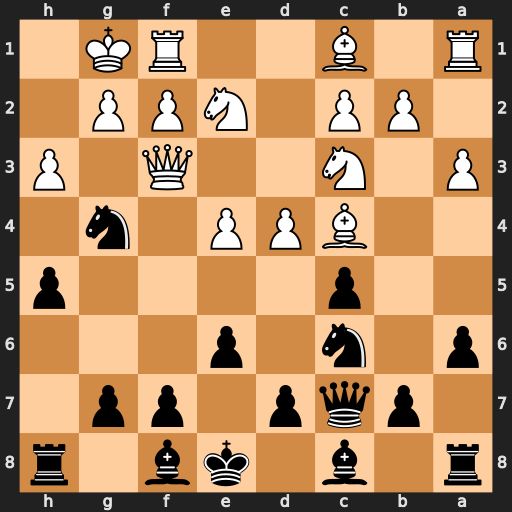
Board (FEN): r1b1kb1r/1pqp1pp1/p1n1p3/2p4p/2BPP1n1/P1N2Q1P/1PP1NPP1/R1B2RK1
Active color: b
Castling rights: kq
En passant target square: -
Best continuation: Qh2#